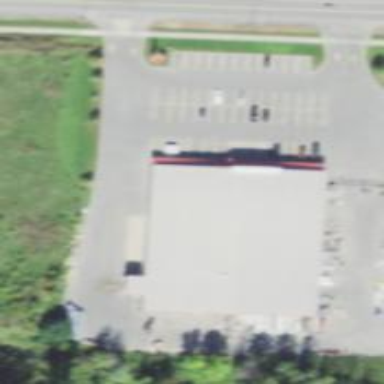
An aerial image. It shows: Country store housed inside building.